Question: I have all my SOAP Calls successfully working in PHP CORE (When I run them in WAMP) . But when I try to just add the same code to Zend Server,for some reason it says "The server encountered an internal error".
Not sure what is going on!
A call using 'SoapClient()' is not at all working...
I am using Local WSDL and local soap service which is given by Alchemy.
Anyways,I tried the same with 'Zend_Soap_Client' too,but still,it doesn't work!!
Here is the dump of Zend Soap Client created :
'''
object(Zend_Soap_Client)#37 (29) { ["_encoding":protected]=> string(5) "UTF-8" ["_classmap":protected]=> NULL ["_faultExceptions":protected]=> array(0) { } ["_soapVersion":protected]=> int(2) ["_uri":protected]=> NULL ["_location":protected]=> NULL ["_style":protected]=> NULL ["_use":protected]=> NULL ["_login":protected]=> NULL ["_password":protected]=> NULL ["_proxy_host":protected]=> NULL ["_proxy_port":protected]=> NULL ["_proxy_login":protected]=> NULL ["_proxy_password":protected]=> NULL ["_local_cert":protected]=> NULL ["_passphrase":protected]=> NULL ["_compression":protected]=> NULL ["_connection_timeout":protected]=> NULL ["_stream_context":protected]=> NULL ["_features":protected]=> NULL ["_cache_wsdl":protected]=> NULL ["_user_agent":protected]=> NULL ["_wsdl":protected]=> string(77) "C:\Program Files (x86)\Zend\Apache2\htdocs\C3Nexuspplication\WSAlchemy.wsdl" ["_soapClient":protected]=> NULL ["_lastMethod":protected]=> string(0) "" ["_soapInputHeaders":protected]=> array(0) { } ["_permanentSoapInputHeaders":protected]=> array(0) { } ["_soapOutputHeaders":protected]=> array(0) { } ["location"]=> string(29) "http://localhost:3434/Alchemy"
'''
Even a call like 'getFunctions()' on the client is giving me the error.
What am I doing wrong?
Found these errors in ZendEnabler.log
'''
[3/15/2013 2:21:55 PM] Error: Read data error - unable to get read result. Code 109.
[3/15/2013 2:21:55 PM] Error: Request for C:/Program Files (x86)/Zend/Apache2/htdocs/SOME/public/index.php: Unable to get the response from PHP process
[3/15/2013 2:21:55 PM] Error: PHP process 9872 from the "application/x-httpd-php" pool has exited with status 255.
'''
Url Request : 'http://localhost:8089/SOME/public/index.php/NewPatient/load-gsdd-data'
Hence,
Controller : 'NewPatient'
Action : 'loadGssdData'
I am writing soap call in that action.
This works:
'''
$hey = new Zend_Soap_Client(APPLICATION_PATH . '\WSAlchemy.wsdl');
$hey->location ='http://localhost:3434/Alchemy';
echo var_dump($hey);
'''
But fails when I call '$hey->getFunctions()' !
This doesn't work at all,
'''
$hey = new SoapClient(APPLICATION_PATH . '\WSAlchemy.wsdl');
$hey->location ='http://localhost:3434/Alchemy';
echo var_dump($hey);
'''
or even this!
'''
$hey = new SoapClient("http://localhost:8089/SOME/public/WSAlchemy.wsdl");
echo var_dump($hey);
'''
Note: I can access the wsdl file at 'http://localhost:8089/SOME/public/WSAlchemy.wsdl'
I wonder why I can't use 'SoapClient' in Zend Server,which is core PHP one !! :(
To try,I disabled Soap Client in Zend Server
It said :
'''
[15-Mar-2013 14:46:23] PHP Fatal error: Class 'SoapClient' not found in C:\Program Files (x86)\Zend\Apache2\htdocs\SOMEpplication\controllers\GSDD.php on line 2
'''
So,I enabled again,it says no error there,still I get error!
This is my server access log after enabling the extension :
'''
127.0.0.1 - - [15/Mar/2013:14:54:06 -0400] "POST /ZendServer/index.php/Log-Tail/Index HTTP/1.1" <PHONE>
127.0.0.1 - - [15/Mar/2013:14:54:07 -0400] "POST /ZendServer/index.php?controller=systray&action=exec&do=ping HTTP/1.1" 200 643
127.0.0.1 - - [15/Mar/2013:14:54:35 -0400] "GET /SOME/public/index.php/NewPatient/load-gsdd-data HTTP/1.1" 500 499
'''
So when I load I get this :

After I open that file,there is server error in there.
Other controllers and actions are working fine! I just have problem with this action.
Thanks a lot for your time :)
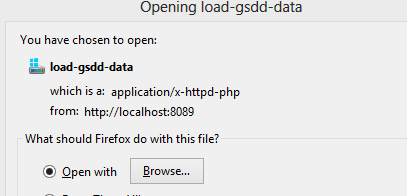
Answer: Alright,fixed it finally!
In the process,learned how things work,but,lol it is a silly reason!
'Zend was unable to read the Schema File'
That is it!!!
Small issue,phew!
Sorry if this question troubled you ;)
But yeah WSDL and Schema file must go hand in hand! How did I miss this!
Thanks to all for viewing this questions!